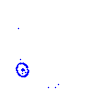
Particle: kaon